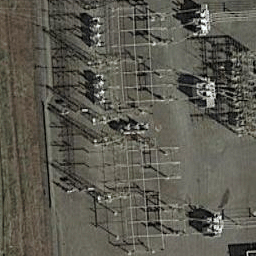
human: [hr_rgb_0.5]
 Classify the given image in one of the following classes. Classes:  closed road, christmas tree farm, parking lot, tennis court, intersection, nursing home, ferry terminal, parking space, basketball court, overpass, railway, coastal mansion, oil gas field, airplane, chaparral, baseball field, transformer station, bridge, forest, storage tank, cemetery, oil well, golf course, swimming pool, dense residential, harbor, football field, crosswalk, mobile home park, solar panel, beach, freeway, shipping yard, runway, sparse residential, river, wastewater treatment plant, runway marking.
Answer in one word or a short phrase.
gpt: transformer station